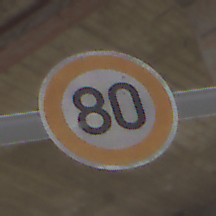
Verkehrszeichen: Geschwindigkeit80
Umgebung: Roofed, Special
Tageszeit: Midday
Wetter: Overcast
Licht: Natural
Jahreszeit: NotSpecified
Kontrast: MediumContrast